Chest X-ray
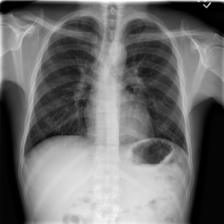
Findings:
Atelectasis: negative
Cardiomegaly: negative
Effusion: negative
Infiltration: positive
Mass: negative
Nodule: negative
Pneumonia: negative
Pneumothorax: negative
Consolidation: negative
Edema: negative
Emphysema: negative
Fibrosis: negative
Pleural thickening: negative
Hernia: negative